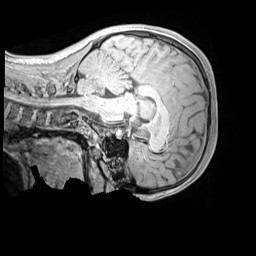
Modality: MP2RAGE
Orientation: sagittal
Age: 10
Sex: female
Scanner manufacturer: siemens
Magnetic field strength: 3 T
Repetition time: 4 s
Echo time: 0.00303 s